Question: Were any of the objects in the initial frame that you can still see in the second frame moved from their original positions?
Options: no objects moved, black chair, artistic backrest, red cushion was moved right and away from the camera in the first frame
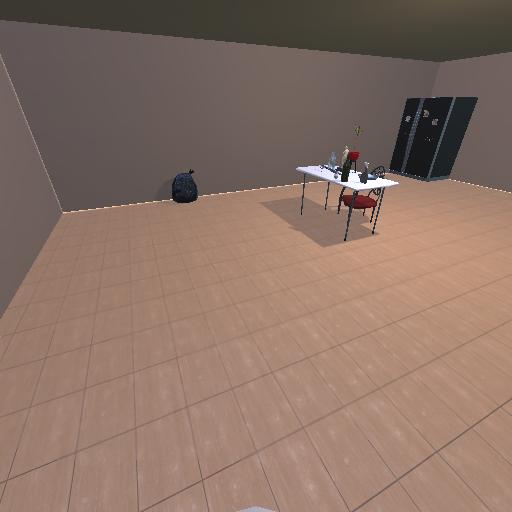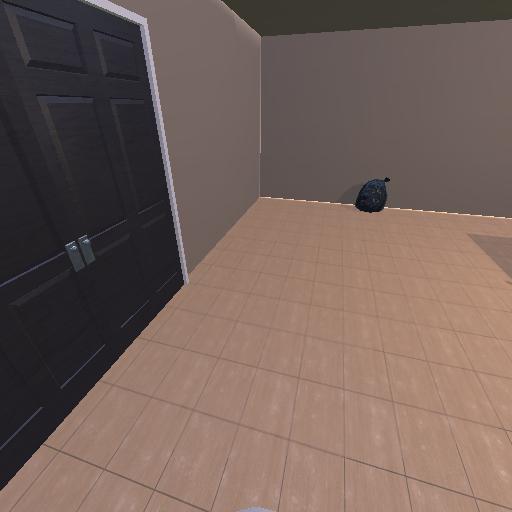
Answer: no objects moved